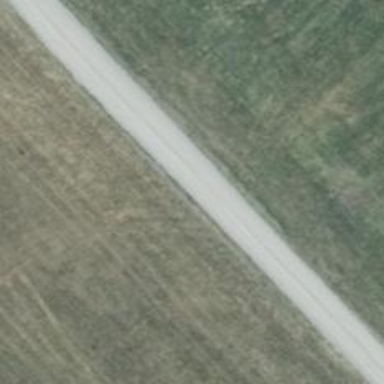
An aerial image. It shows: Gravel track with grade2 tracktype.